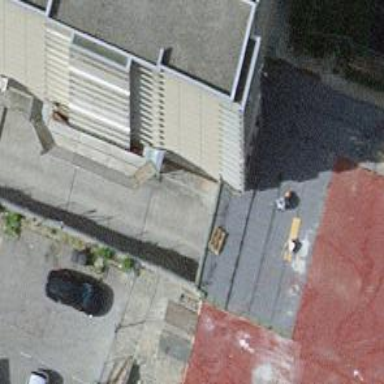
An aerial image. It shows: Parking entrance.